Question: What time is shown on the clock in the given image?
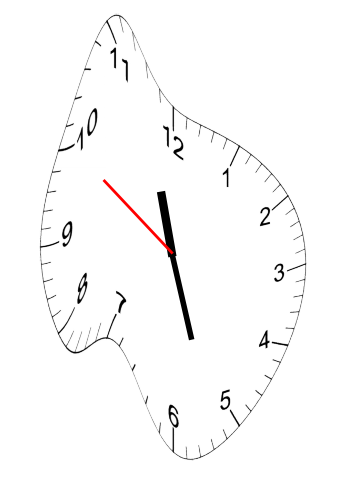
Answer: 11:26:50